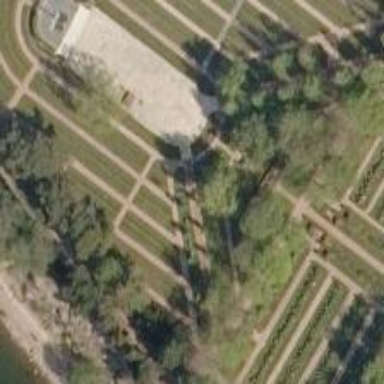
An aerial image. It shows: Historic memorial.